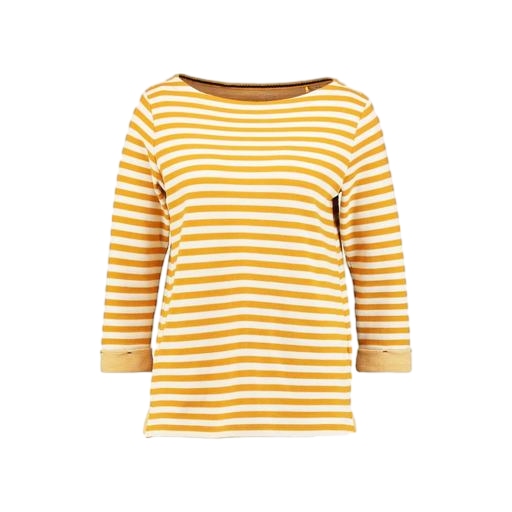
gold boatneck t-shirt, bateau shirt, yellow and white t shirt, white background